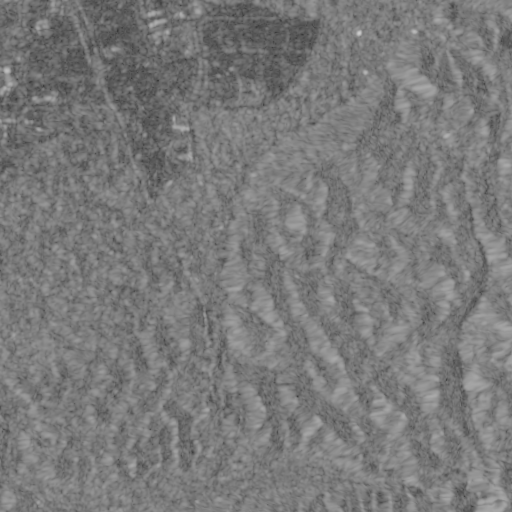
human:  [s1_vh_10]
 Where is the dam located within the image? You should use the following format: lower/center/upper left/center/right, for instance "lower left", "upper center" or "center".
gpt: The dam is located in the upper left of the image.
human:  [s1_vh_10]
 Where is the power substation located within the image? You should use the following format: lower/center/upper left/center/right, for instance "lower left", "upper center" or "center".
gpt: The power substation is located in the upper center of the image.
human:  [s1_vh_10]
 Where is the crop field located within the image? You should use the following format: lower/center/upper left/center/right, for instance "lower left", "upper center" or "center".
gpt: There is no crop field in the image.

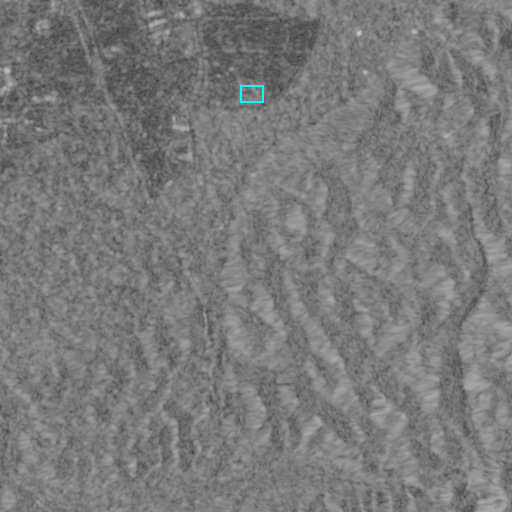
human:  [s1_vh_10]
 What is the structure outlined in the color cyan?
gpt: The structure outlined in cyan is a power substation.
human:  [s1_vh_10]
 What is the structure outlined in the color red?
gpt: There is no red outline.